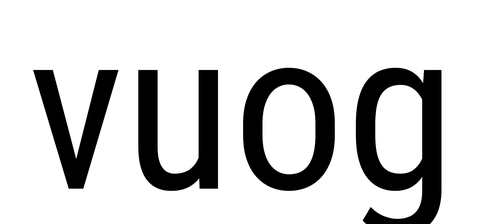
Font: Roboto_Condensed_Regular